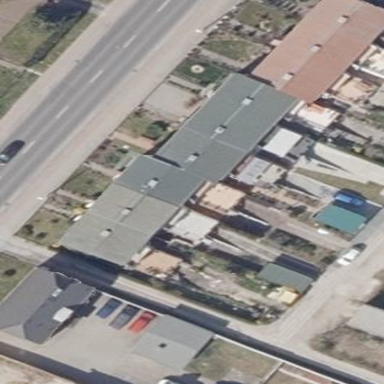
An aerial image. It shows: Terrace building.